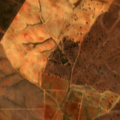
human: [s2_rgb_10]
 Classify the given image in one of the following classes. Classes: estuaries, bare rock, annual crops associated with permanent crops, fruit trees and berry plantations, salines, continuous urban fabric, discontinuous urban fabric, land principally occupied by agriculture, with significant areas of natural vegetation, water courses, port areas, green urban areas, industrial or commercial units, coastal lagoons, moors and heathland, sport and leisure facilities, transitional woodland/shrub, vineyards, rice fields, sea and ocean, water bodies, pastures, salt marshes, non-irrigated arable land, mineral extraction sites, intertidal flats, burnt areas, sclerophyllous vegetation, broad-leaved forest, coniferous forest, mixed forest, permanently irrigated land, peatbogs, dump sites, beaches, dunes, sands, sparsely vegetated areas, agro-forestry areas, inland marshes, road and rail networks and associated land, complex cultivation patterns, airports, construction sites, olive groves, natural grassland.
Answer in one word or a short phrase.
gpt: non-irrigated arable land, vineyards, olive groves, agro-forestry areas